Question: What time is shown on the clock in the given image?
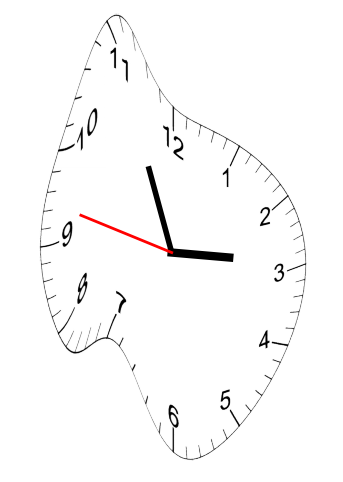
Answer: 02:55:47